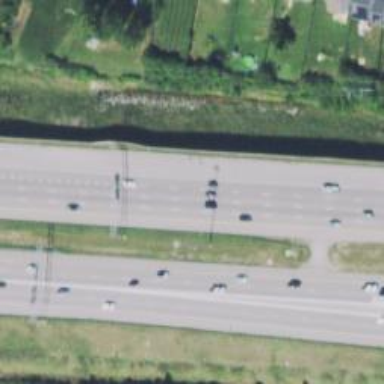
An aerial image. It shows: Motorway with embankment.